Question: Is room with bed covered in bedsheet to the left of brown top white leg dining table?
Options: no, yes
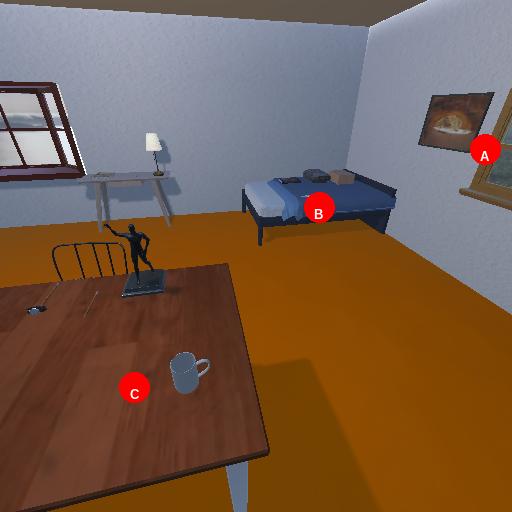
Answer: no